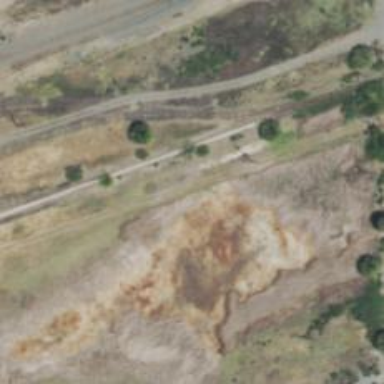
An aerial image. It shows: Disused railway.